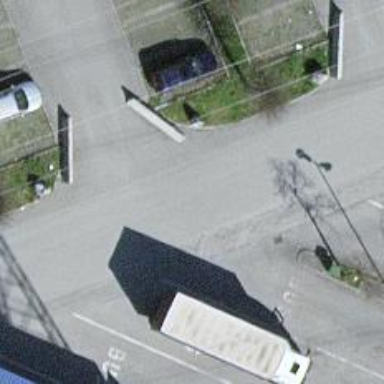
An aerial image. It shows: Asphalt parking aisle off service road.